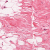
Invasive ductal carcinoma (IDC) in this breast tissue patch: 0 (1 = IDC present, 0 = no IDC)